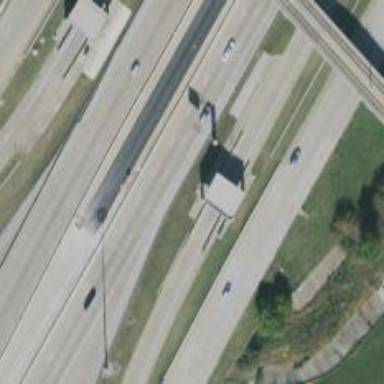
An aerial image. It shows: Toll gantry on the road.